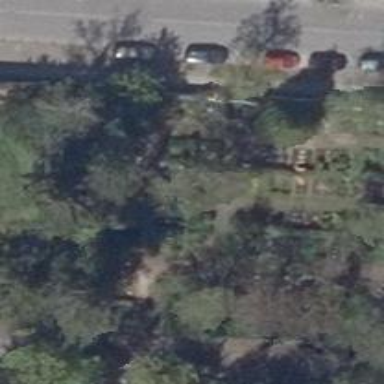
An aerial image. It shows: Historic tomb in the cemetery.